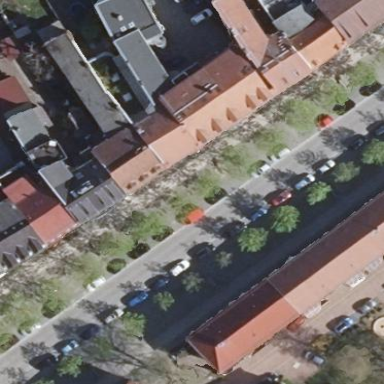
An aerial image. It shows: Paved footway area.